Question: The following is a asp (Not sure if it is returning a JSON string).

After the android application consumes this the string is as follows:
[Which im pretty sure that it is not a json string].
I would like to know what changes I should be making so that the android program is consuming a json string.
Thanks a lot in advance, and my complete aspx code and android code are provided below.
'''
package com.example.objectpass;
import android.app.Activity;
import android.os.Bundle;
import android.util.Log;
import android.widget.ArrayAdapter;
import android.widget.Spinner;
import android.widget.TextView;
import org.json.JSONArray;
import org.json.JSONObject;
import org.ksoap2.*;
import org.ksoap2.serialization.SoapObject;
import org.ksoap2.serialization.SoapPrimitive;
import org.ksoap2.serialization.SoapSerializationEnvelope;
import org.ksoap2.transport.*;
public class MainActivity extends Activity {
TextView resultA;
Spinner spinnerC;
@Override
public void onCreate(Bundle savedInstanceState) {
String[] toSpinnerSum;
toSpinnerSum = new String[9];
super.onCreate(savedInstanceState);
setContentView(R.layout.activity_main);
spinnerC = (Spinner) findViewById(R.id.spinner1);
resultA = (TextView) findViewById(R.id.textView2);
final String NAMESPACE = "http://tempuri.org/";
final String METHOD_NAME = "GetCustomerList";
final String SOAP_ACTION = "http://tempuri.org/GetCustomerList";
final String URL = "http://192.168.1.100/WebService4/Service1.asmx";
SoapObject Request = new SoapObject(NAMESPACE, METHOD_NAME);
SoapSerializationEnvelope soapEnvelope = new SoapSerializationEnvelope(
SoapEnvelope.VER11);
soapEnvelope.dotNet = true;
soapEnvelope.setOutputSoapObject(Request);
AndroidHttpTransport aht = new AndroidHttpTransport(URL);
try {
aht.call(SOAP_ACTION, soapEnvelope);
SoapObject response = (SoapObject) soapEnvelope.bodyIn;
JSONArray jArray = new JSONArray();
resultA.setText(response.toString());
} catch (Exception e) {
e.printStackTrace();
}
}
}
'''
'''
using System;
using System.Collections.Generic;
using System.Linq;
using System.Web;
using System.Web.Services;
using System.Web.Script.Services;
using Newtonsoft.Json;
namespace WebService4
{
/// <summary>
/// Summary description for Service1
/// </summary>
[WebService(Namespace = "http://tempuri.org/")]
[WebServiceBinding(ConformsTo = WsiProfiles.BasicProfile1_1)]
[System.ComponentModel.ToolboxItem(false)]
// To allow this Web Service to be called from script, using ASP.NET AJAX, uncomment the following line.
// [System.Web.Script.Services.ScriptService]
public class Service1 : System.Web.Services.WebService
{
[WebMethod]
[ScriptMethod(ResponseFormat = ResponseFormat.Json)]
public string GetCustomerList()
{
Vehicle vehi = simpleCase();
List<Vehicle> newL = new List<Vehicle> { vehi };
string output = JsonConvert.SerializeObject(newL);
// return newL;
return output;
}
[WebMethod]
public Vehicle simpleCase()
{
Vehicle obj = new Vehicle();
obj.VehicleID = "KL-9876";
obj.VehicleType = "Nissan";
obj.VehicleOwner = "Sanjiva";
return obj;
}
}
public class Vehicle
{
public string VehicleID { get; set; }
public string VehicleType { get; set; }
public string VehicleOwner { get; set; }
}
}
'''
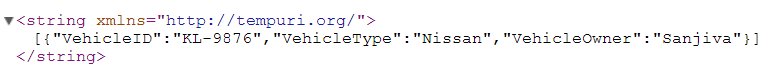
Answer: Your WCF service is a mixture of XML and JSON. You'll want to change it into a service that returns pure JSON.
You can then access your JSON methods using the URLs 'http://localhost:49476/JsonService.svc/vehiclelist' and 'http://localhost:49476/JsonService.svc/randomvehicle' (the port number will be different in your case). Just try it in your web browser.
You might also want to have a look at this <URL>. In addition to this answer, it shows how to use a POST request to send a lot of data to the service.
Note that I don't use any JSON classes for the WCF service. Instead, W
'''
using System;
using System.Collections.Generic;
using System.Linq;
using System.Runtime.Serialization;
using System.ServiceModel;
using System.ServiceModel.Web;
using System.Text;
namespace SimpleJsonService
{
[ServiceContract]
public interface IJsonService
{
[OperationContract]
[WebGet(ResponseFormat = WebMessageFormat.Json,
BodyStyle = WebMessageBodyStyle.Bare,
UriTemplate = "/vehiclelist")]
List<Vehicle> GetCustomerList();
[OperationContract]
[WebGet(ResponseFormat = WebMessageFormat.Json,
BodyStyle = WebMessageBodyStyle.Bare,
UriTemplate = "/randomvehicle")]
Vehicle RandomVehicle();
}
[DataContract]
public class Vehicle
{
[DataMember]
public string VehicleID { get; set; }
[DataMember]
public string VehicleType { get; set; }
[DataMember]
public string VehicleOwner { get; set; }
}
}
'''
'''
using System;
using System.Collections.Generic;
using System.Linq;
using System.Runtime.Serialization;
using System.ServiceModel;
using System.ServiceModel.Web;
using System.Text;
namespace SimpleJsonService
{
public class JsonService : IJsonService
{
public List<Vehicle> GetCustomerList()
{
Vehicle vehicle = RandomVehicle();
List<Vehicle> vehicleList = new List<Vehicle> { vehicle };
return vehicleList;
}
public Vehicle RandomVehicle()
{
Vehicle vehicle = new Vehicle();
vehicle.VehicleID = "KL-9876";
vehicle.VehicleType = "Nissan";
vehicle.VehicleOwner = "Sanjiva";
return vehicle;
}
}
}
'''
'''
<%@ ServiceHost Language="C#" Debug="true" Service="SimpleJsonService.JsonService" CodeBehind="JsonService.svc.cs" Factory="System.ServiceModel.Activation.WebServiceHostFactory" %>
'''
'''
<?xml version="1.0"?>
<configuration>
<appSettings>
<add key="aspnet:UseTaskFriendlySynchronizationContext" value="true" />
</appSettings>
<system.web>
<compilation debug="true" targetFramework="4.5" />
<httpRuntime targetFramework="4.5"/>
</system.web>
<system.serviceModel>
<behaviors>
<serviceBehaviors>
<behavior>
<serviceMetadata httpGetEnabled="true" httpsGetEnabled="true"/>
<serviceDebug includeExceptionDetailInFaults="false"/>
</behavior>
</serviceBehaviors>
</behaviors>
<protocolMapping>
<add binding="basicHttpsBinding" scheme="https" />
</protocolMapping>
<serviceHostingEnvironment aspNetCompatibilityEnabled="true" multipleSiteBindingsEnabled="true" />
</system.serviceModel>
<system.webServer>
<modules runAllManagedModulesForAllRequests="true"/>
<directoryBrowse enabled="true"/>
</system.webServer>
</configuration>
'''
On the Android side, you'll want to use HTTPClient and JSONObject/JSONArray to retrieve the data and parse it. There are many examples on StackOverflow that show how to do it.